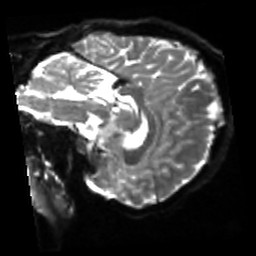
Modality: sbref
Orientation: sagittal
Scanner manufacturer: siemens
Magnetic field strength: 3 T
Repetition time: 4 s
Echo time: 0.0594 s